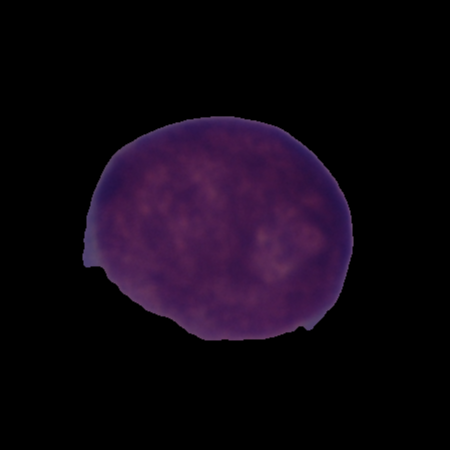
Label: cancer